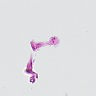
Metastatic tissue present: no